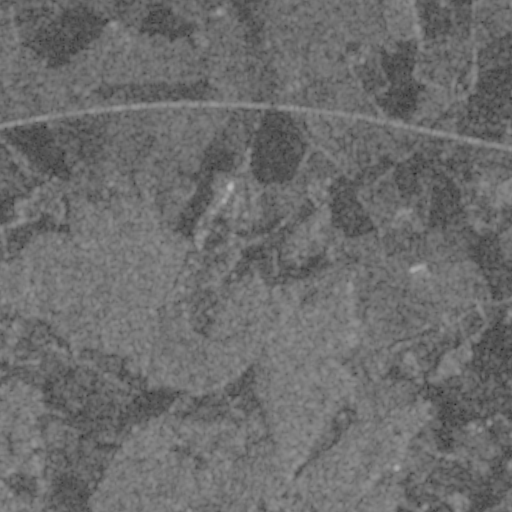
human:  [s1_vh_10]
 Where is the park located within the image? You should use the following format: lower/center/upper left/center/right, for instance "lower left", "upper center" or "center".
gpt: The park is located in the center left of the image.
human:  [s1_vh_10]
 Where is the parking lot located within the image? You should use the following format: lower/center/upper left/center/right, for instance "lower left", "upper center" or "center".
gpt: The parking lot is located in the lower left of the image.
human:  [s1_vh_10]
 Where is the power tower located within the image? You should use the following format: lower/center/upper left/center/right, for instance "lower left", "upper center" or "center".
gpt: The power tower is located in the lower right of the image.
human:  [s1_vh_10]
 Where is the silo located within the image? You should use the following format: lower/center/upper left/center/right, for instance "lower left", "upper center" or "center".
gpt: The silo is located in the upper left of the image.
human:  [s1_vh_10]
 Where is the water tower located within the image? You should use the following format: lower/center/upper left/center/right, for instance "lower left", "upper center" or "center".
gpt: The water tower is located in the center left of the image.
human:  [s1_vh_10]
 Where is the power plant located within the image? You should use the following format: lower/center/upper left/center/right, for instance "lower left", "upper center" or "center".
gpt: There is no power plant in the image.

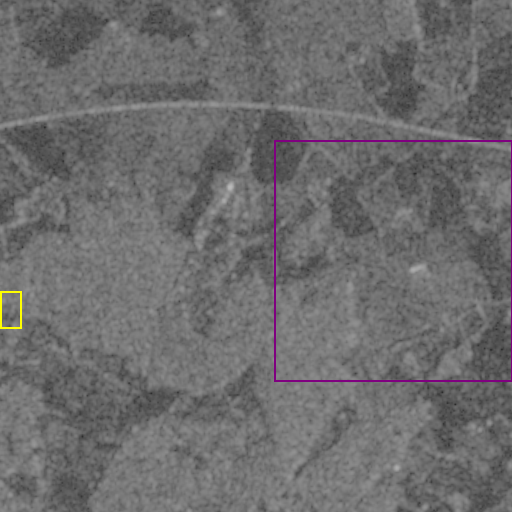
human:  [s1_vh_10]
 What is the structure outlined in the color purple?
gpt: The structure outlined in purple is a crop field.
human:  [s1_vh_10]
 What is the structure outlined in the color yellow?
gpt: The structure outlined in yellow is a park.
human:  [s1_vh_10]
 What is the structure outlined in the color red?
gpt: There is no red outline.